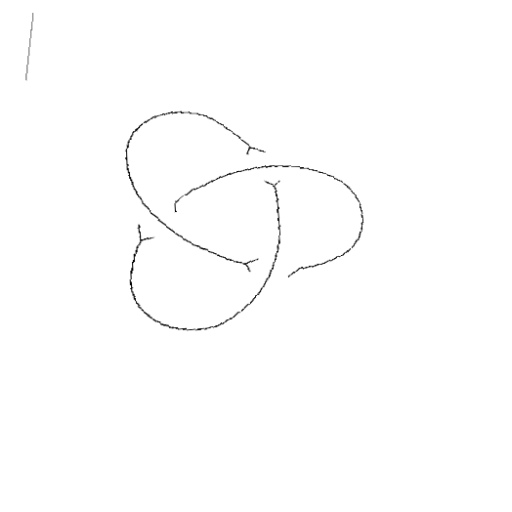
Crossing number: 3